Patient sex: F
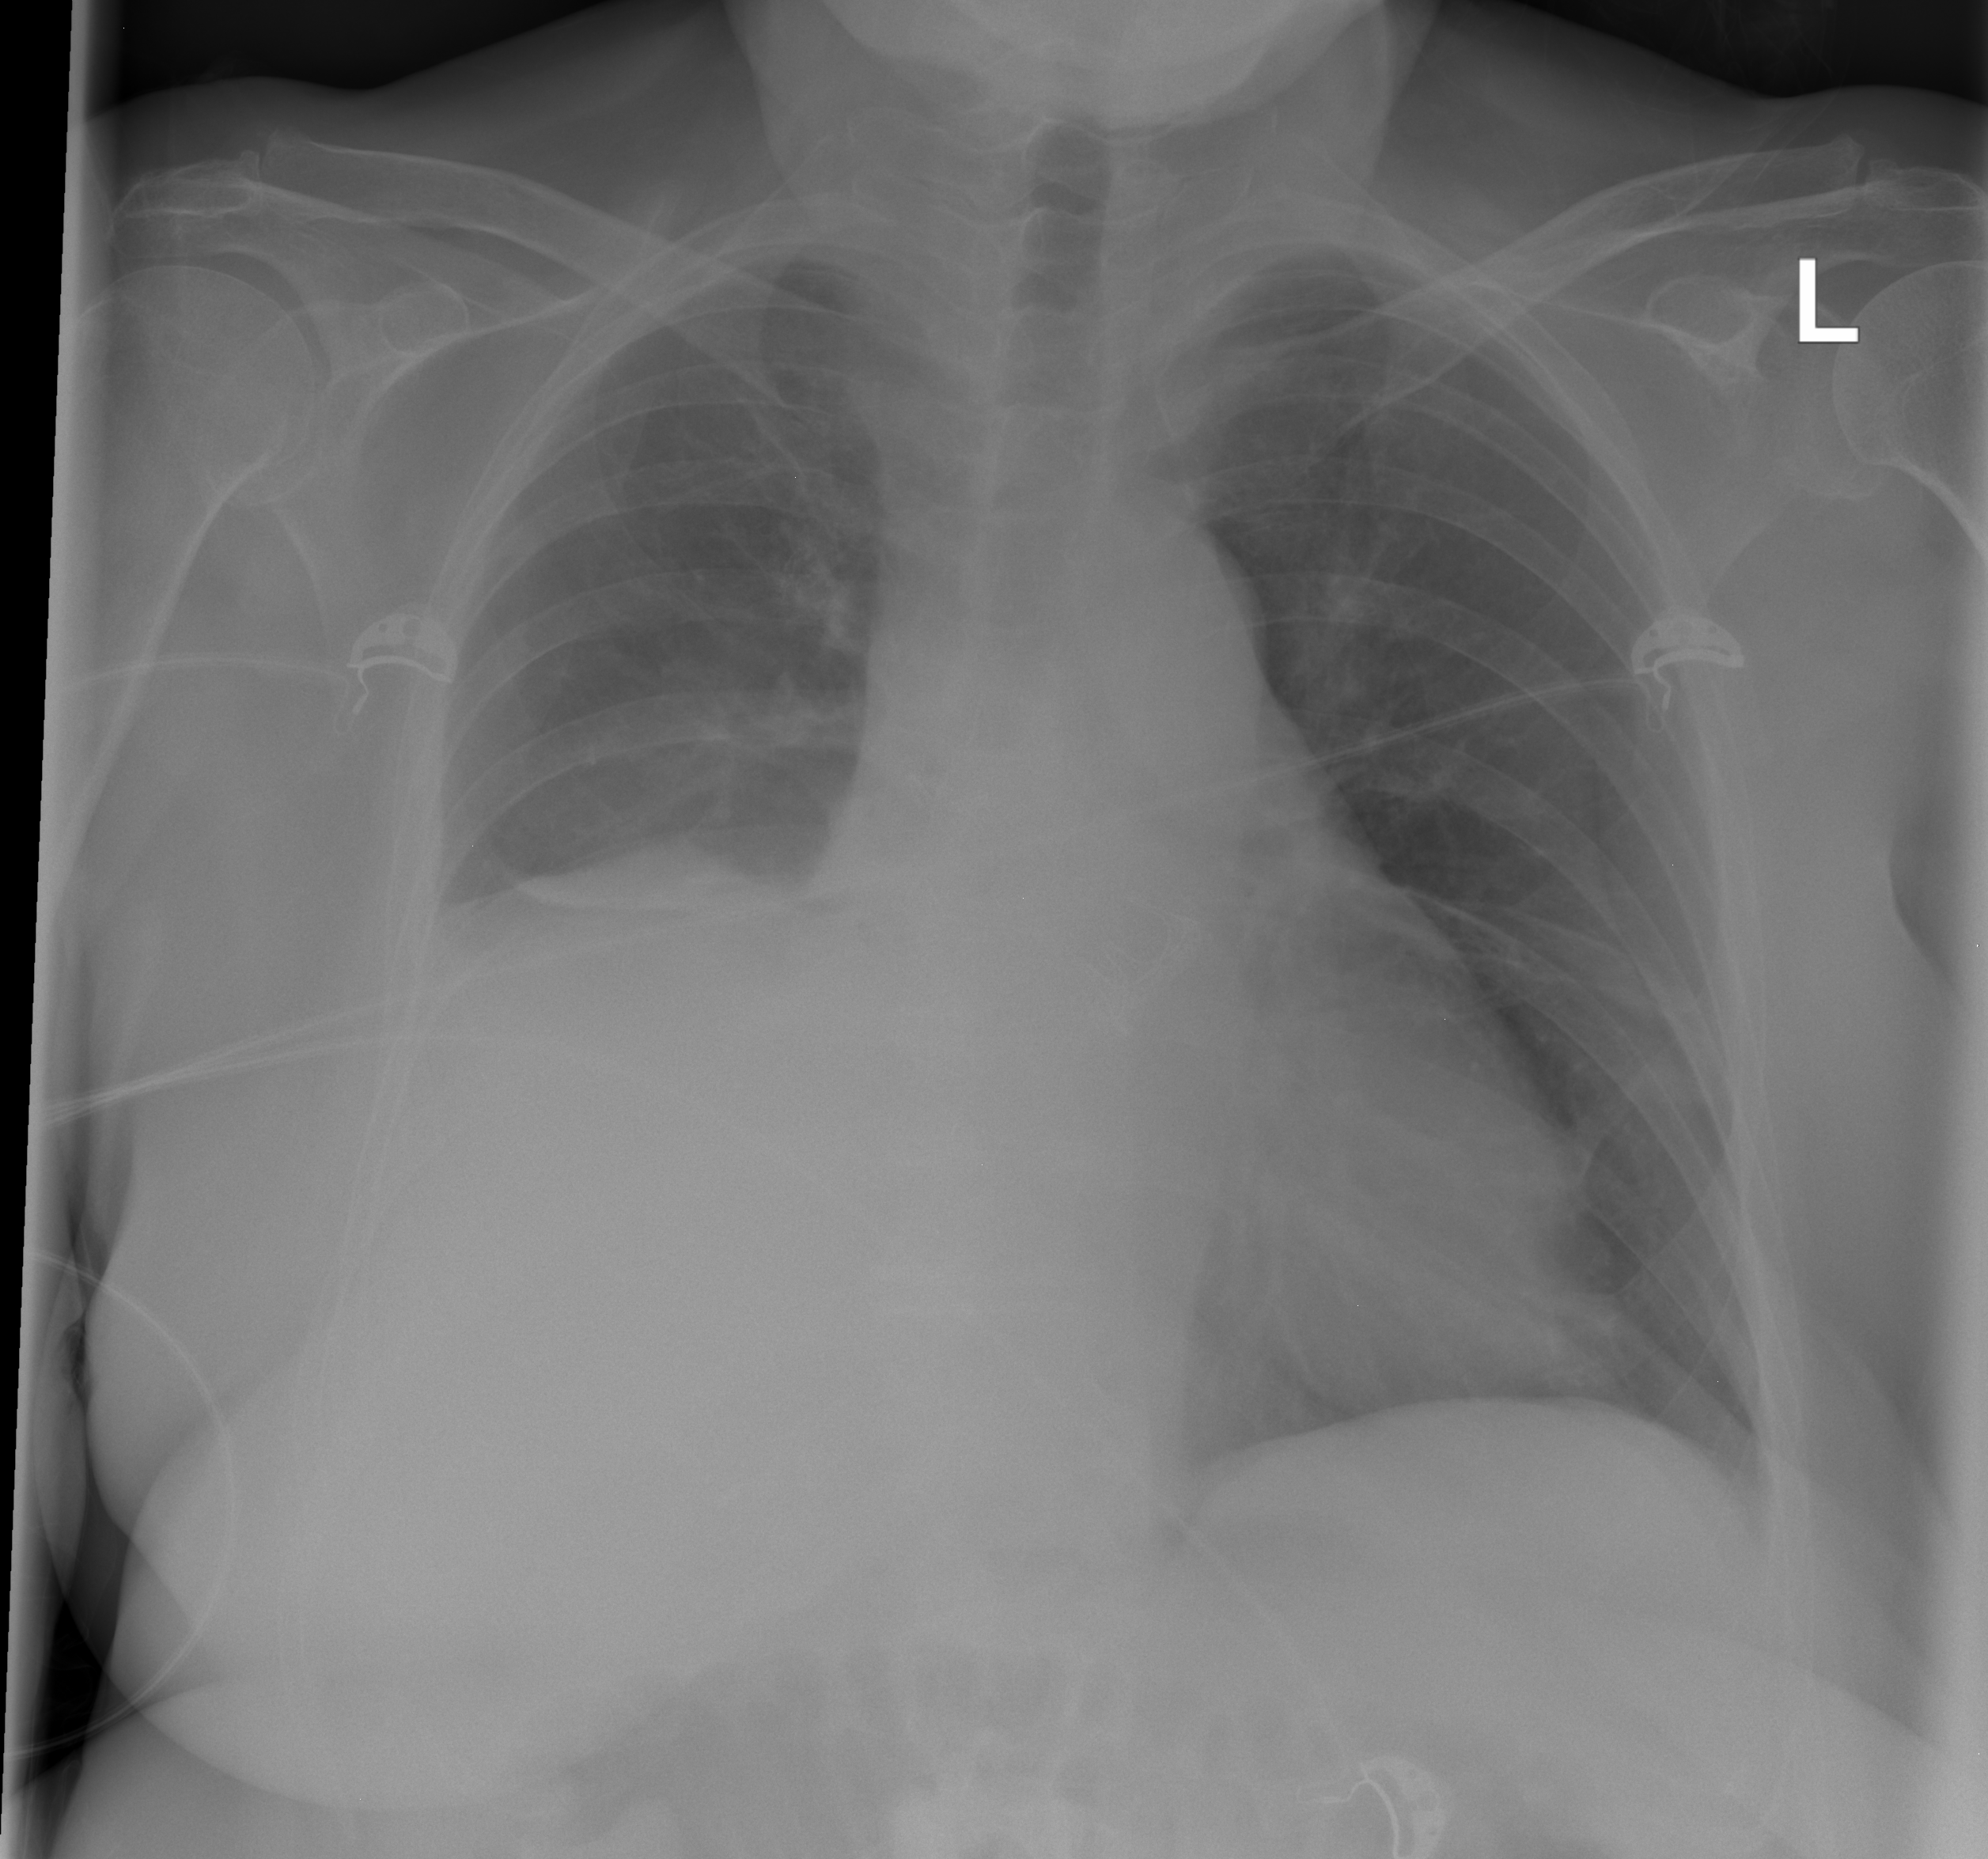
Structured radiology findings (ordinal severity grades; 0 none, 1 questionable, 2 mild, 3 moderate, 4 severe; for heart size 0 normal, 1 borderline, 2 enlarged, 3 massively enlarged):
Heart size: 2
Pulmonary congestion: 0
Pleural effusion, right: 2
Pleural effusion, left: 0
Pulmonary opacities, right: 0
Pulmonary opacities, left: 0
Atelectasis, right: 2
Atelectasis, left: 2